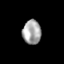
Tissue: skin
Cell type: Epithelial cells
Senescence score: 0.275
Nuclear area (px): 436
Mean DAPI intensity: 167.252